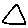
Label: triangle